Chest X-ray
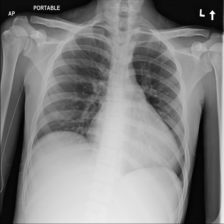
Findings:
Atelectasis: negative
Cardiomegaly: negative
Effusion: negative
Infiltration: negative
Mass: negative
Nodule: negative
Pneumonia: negative
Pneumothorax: negative
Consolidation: negative
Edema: negative
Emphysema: negative
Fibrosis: negative
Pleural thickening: negative
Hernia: negative